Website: home-depot
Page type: customer-info-address
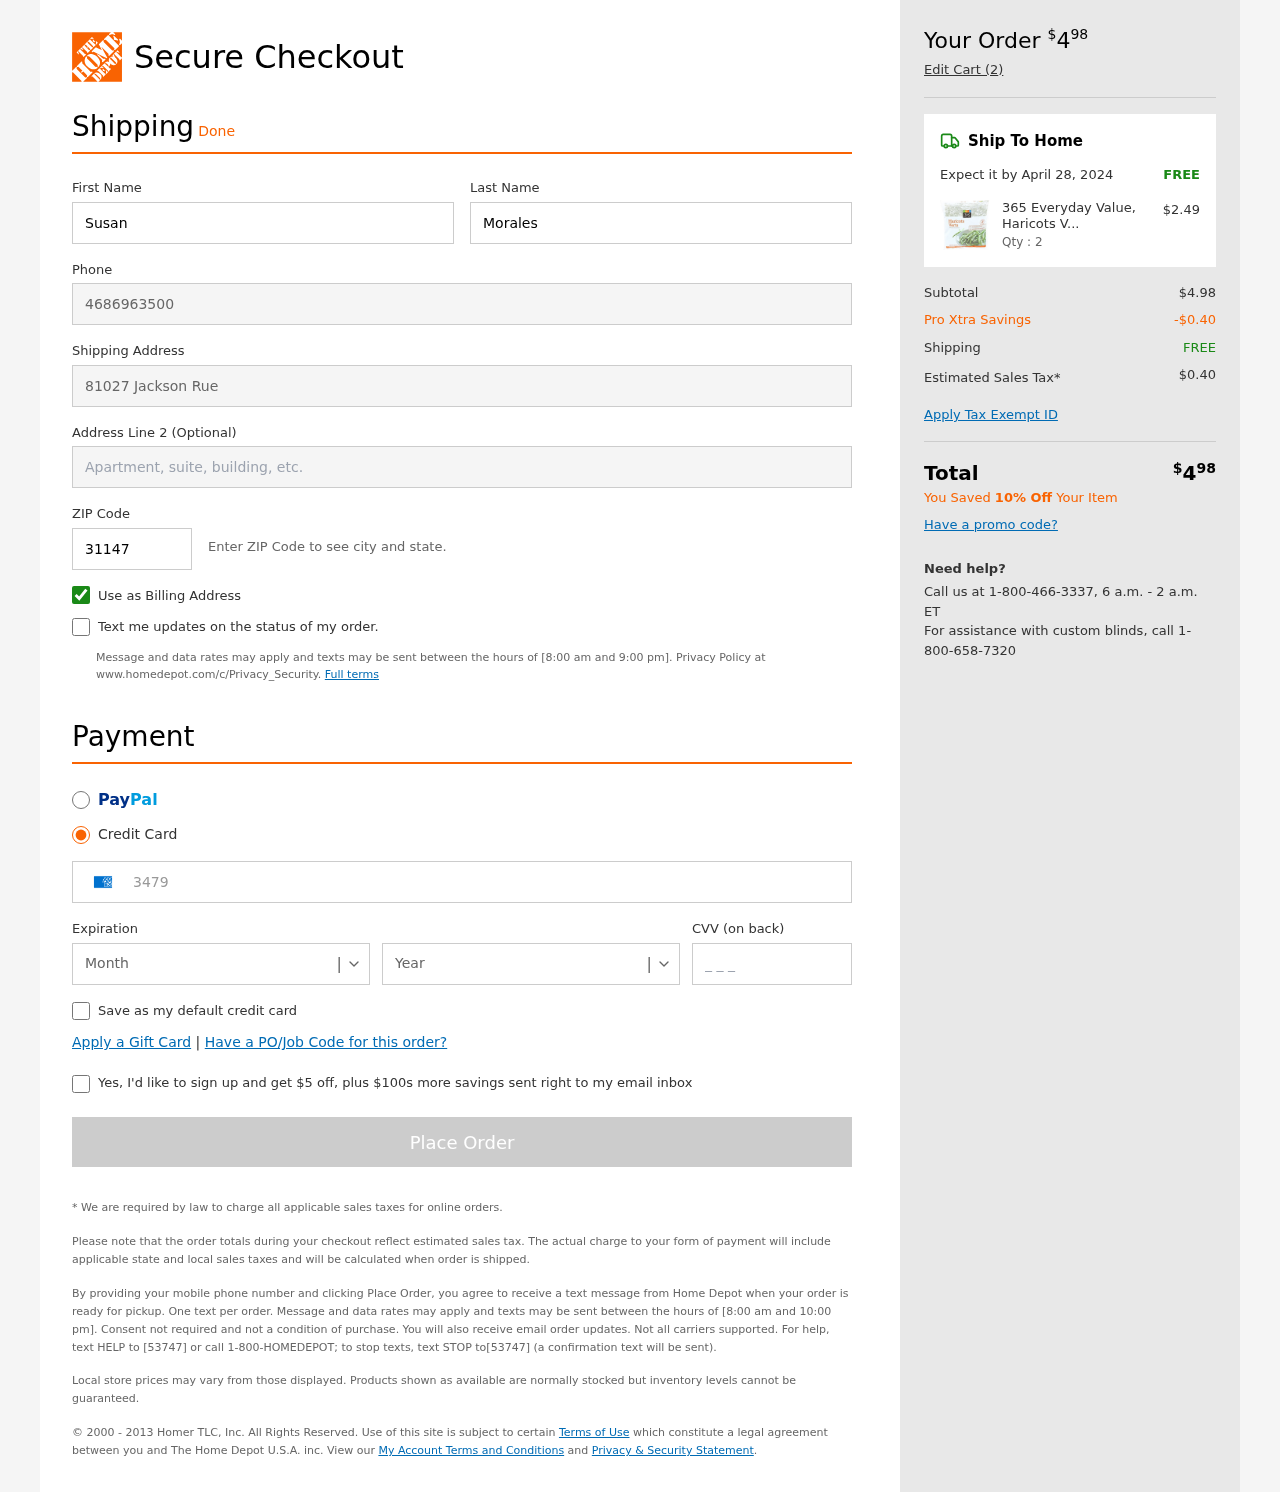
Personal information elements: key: PII_CARD_CVV
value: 8795
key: PII_CARD_EXPIRY_MONTH
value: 08
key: PII_CARD_EXPIRY_YEAR
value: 28
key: PII_CARD_NUMBER
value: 3479 8753 6728 603
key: PII_FIRSTNAME
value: Susan
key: PII_LASTNAME
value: Morales
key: PII_PHONE
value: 4686963500
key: PII_POSTCODE
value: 31147
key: PII_STREET
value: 81027 Jackson Rue
Product elements: key: PRODUCT1_NAME
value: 365 Everyday Value, Haricots Verts (Extra Fine Green Beans), 16 oz, (Frozen)
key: PRODUCT1_PRICE
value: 2.49
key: PRODUCT1_QUANTITY
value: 2
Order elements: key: ORDER_TOTAL
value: $498
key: ORDER_NUM_ITEMS
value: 2
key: ORDER_DELIVERY_DATE
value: April 28, 2024
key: ORDER_SHIPPING_COST
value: FREE
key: ORDER_SUBTOTAL
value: $4.98
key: ORDER_DISCOUNT
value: -$0.40
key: ORDER_SHIPPING_COST2
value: FREE
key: ORDER_TAX
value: $0.40
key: ORDER_TOTAL2
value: $498
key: ORDER_SAVINGS_MESSAGE
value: You Saved 10% Off Your Item